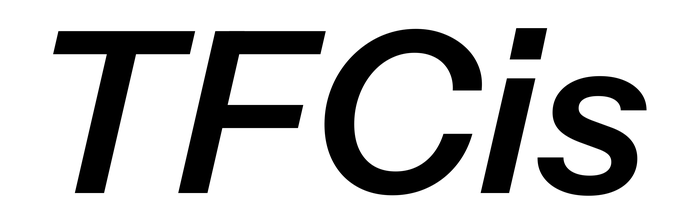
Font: InstrumentSans-Italic_SemiBold_Italic